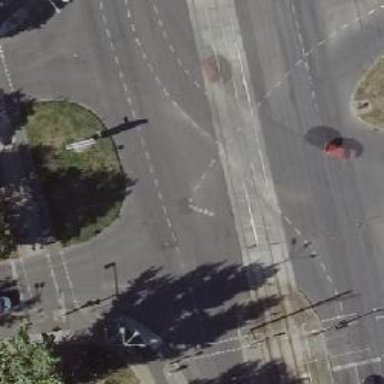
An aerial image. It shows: Tram level crossing on railway.